Aerial crown-view tile of a tropical tree (Barro Colorado Island, Panama), acquired 20250915:
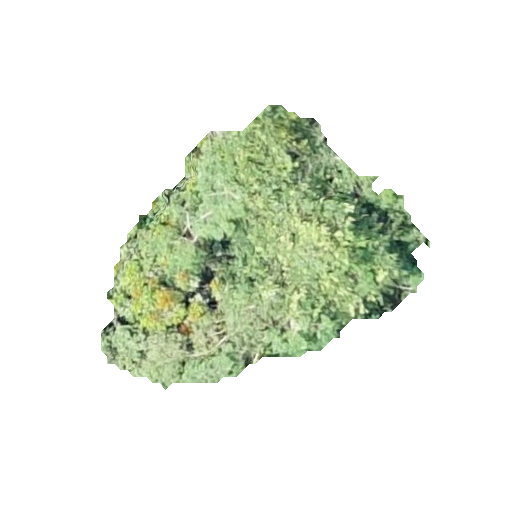
Species: Protium stevensonii
GBIF accepted scientific name: Tetragastris panamensis
Crown area: 83.431 m²